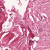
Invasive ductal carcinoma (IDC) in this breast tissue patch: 0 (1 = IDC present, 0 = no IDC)